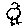
Label: bird